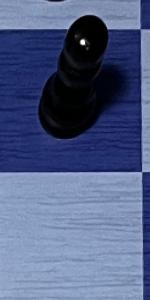
Label: Empty